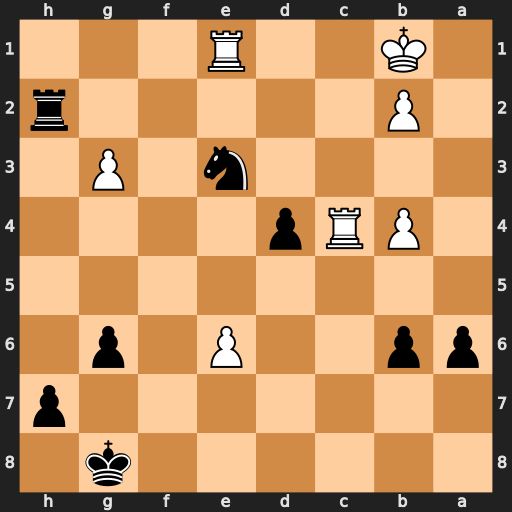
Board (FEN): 6k1/7p/pp2P1p1/8/1PRp4/4n1P1/1P5r/1K2R3
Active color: b
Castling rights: -
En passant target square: -
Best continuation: Nxc4 e7 Nd6